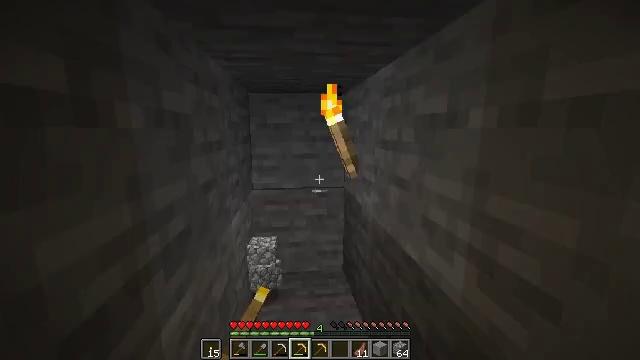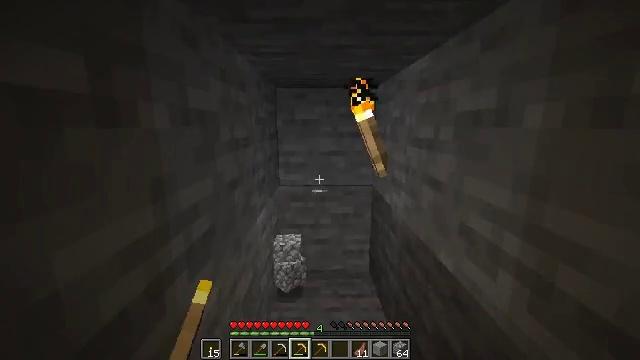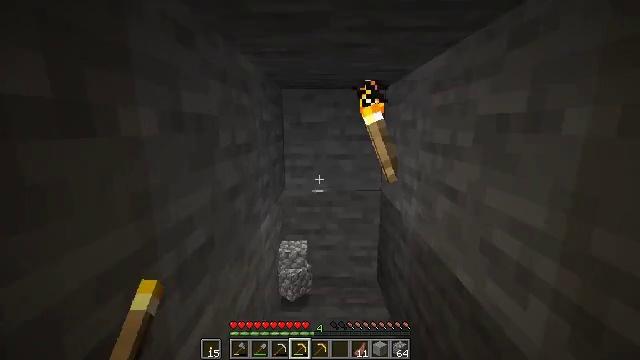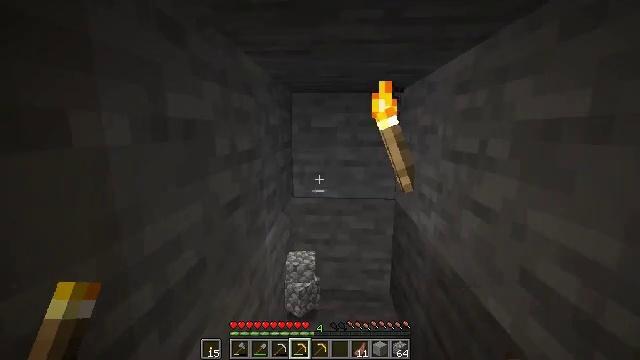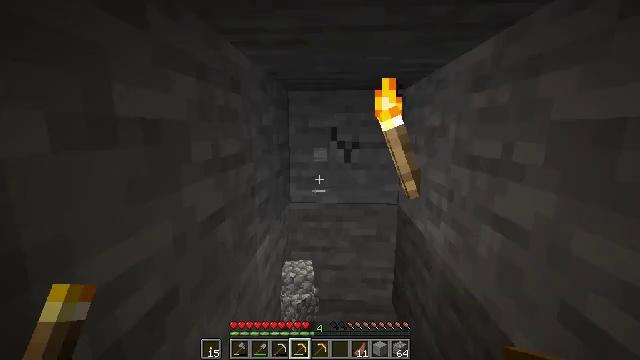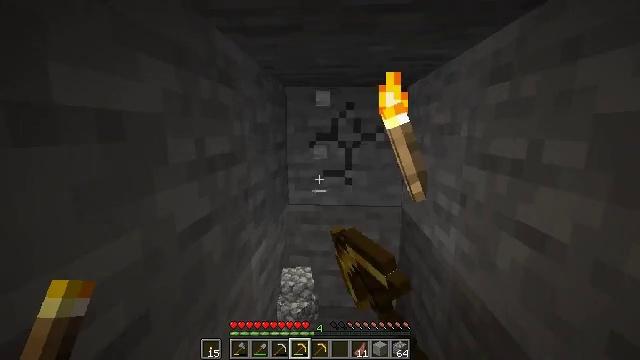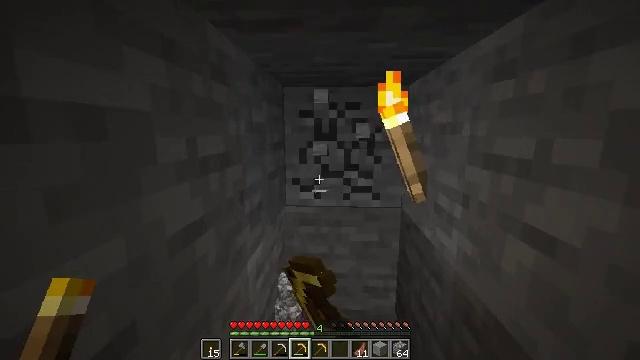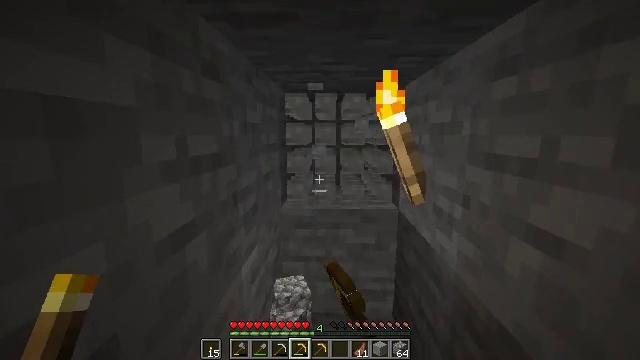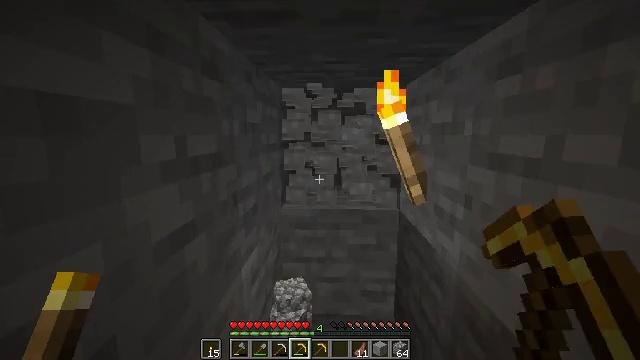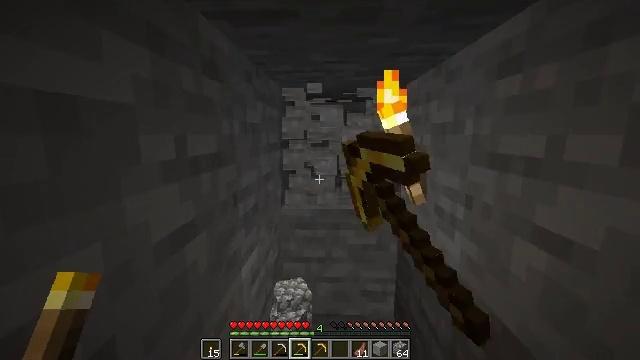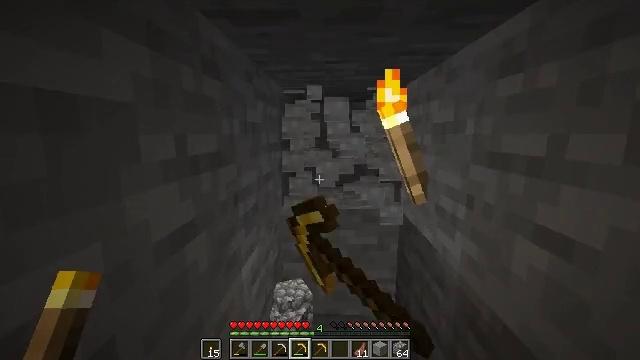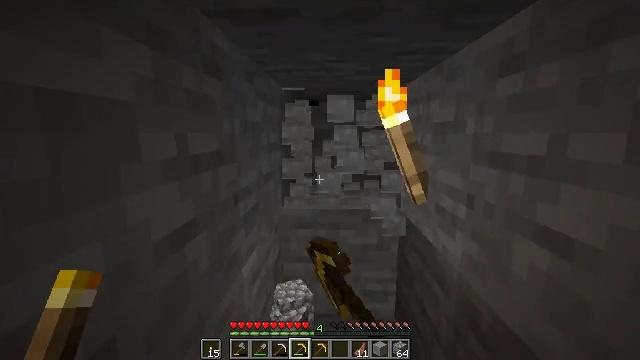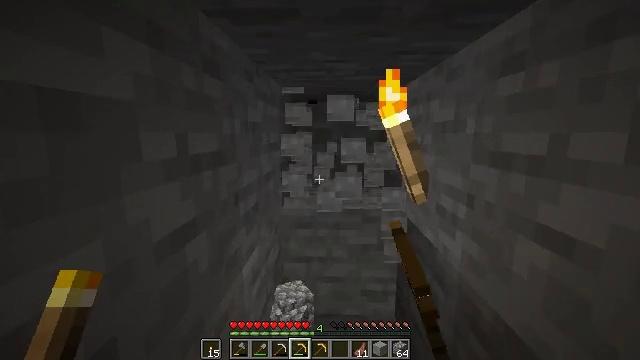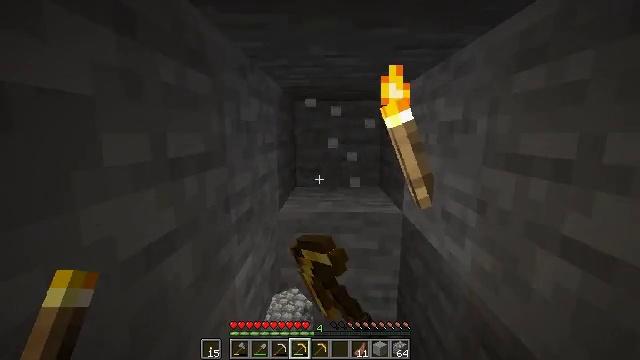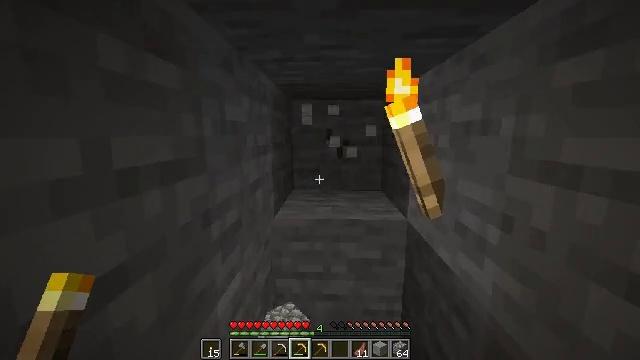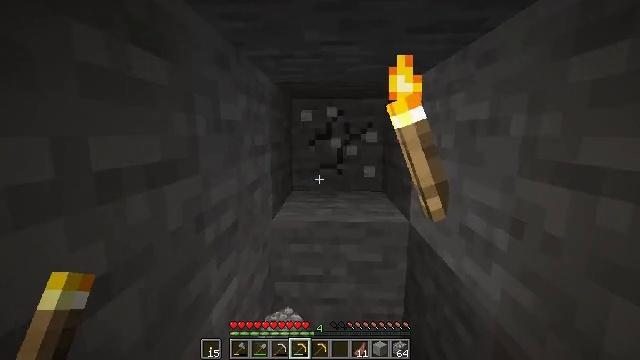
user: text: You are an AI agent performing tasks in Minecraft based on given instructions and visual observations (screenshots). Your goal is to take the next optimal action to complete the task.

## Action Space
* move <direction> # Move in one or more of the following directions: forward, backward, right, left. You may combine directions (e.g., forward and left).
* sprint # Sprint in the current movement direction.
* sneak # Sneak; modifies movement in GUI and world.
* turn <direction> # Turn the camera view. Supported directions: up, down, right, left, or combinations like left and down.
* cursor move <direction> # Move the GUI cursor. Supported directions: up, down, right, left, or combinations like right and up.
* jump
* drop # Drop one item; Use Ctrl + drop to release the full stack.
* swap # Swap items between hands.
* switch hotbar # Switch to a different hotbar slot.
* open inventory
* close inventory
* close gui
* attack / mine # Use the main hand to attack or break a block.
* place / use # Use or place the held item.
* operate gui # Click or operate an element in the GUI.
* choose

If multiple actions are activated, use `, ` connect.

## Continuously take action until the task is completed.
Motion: motion action
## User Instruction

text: Mine stone underground.
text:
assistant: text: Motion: move forward, turn left and down
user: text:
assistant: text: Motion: move forward, turn left
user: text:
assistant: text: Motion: move forward, turn left
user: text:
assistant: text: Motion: attack / mine
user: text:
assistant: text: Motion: attack / mine
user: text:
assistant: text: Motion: attack / mine
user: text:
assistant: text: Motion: turn right, attack / mine
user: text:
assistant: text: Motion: attack / mine
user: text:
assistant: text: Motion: attack / mine
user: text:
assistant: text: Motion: attack / mine
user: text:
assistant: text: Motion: attack / mine
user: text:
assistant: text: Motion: attack / mine
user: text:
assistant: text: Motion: move forward, attack / mine
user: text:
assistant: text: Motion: move forward, attack / mine
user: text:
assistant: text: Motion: attack / mine
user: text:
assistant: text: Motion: attack / mine
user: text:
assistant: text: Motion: attack / mine
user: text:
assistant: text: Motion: attack / mine
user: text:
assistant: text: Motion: move forward, attack / mine
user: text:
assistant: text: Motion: move forward, attack / mine
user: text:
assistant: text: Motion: move forward, attack / mine
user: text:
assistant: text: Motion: attack / mine
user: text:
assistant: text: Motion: attack / mine
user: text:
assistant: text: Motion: attack / mine
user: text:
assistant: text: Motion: attack / mine
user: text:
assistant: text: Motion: attack / mine
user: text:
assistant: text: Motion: attack / mine
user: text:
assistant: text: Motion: turn up, attack / mine
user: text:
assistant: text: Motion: turn up, attack / mine
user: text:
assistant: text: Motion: turn left and up, attack / mine